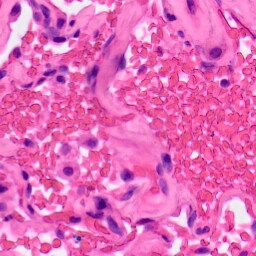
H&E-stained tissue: Lung